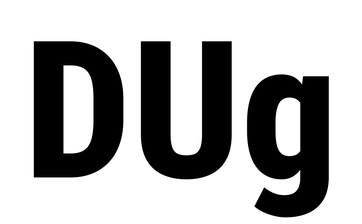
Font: Roboto_Condensed_ExtraBold